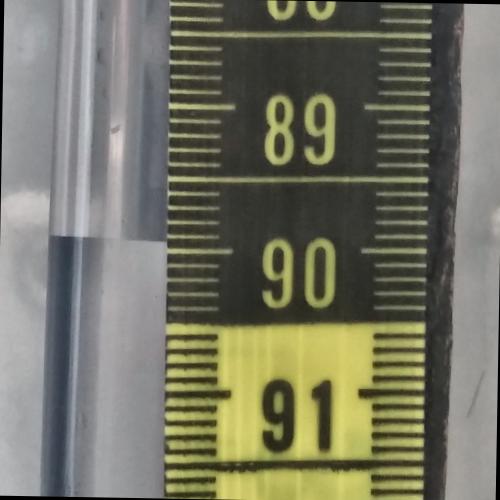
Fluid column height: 89.9 cm